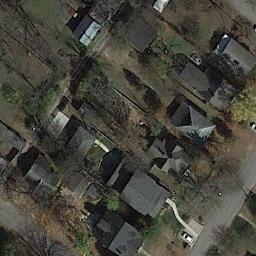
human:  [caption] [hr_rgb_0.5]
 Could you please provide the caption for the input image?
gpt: The medium residential is on the bare land next to the road .

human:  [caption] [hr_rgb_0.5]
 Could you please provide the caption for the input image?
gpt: The medium residential area has some neatly arranged houses and trees .

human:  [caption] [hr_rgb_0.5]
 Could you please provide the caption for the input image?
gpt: The houses in the medium - sized residential area are well spaced .

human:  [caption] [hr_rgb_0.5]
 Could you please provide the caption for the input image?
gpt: There are many buildings in medium residential area .

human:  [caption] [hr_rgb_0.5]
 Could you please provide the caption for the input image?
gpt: There are some black building and withered trees on the medium residential area .